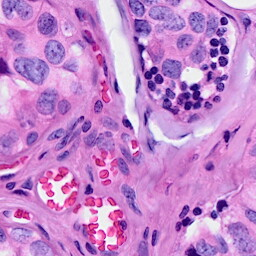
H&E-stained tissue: Breast